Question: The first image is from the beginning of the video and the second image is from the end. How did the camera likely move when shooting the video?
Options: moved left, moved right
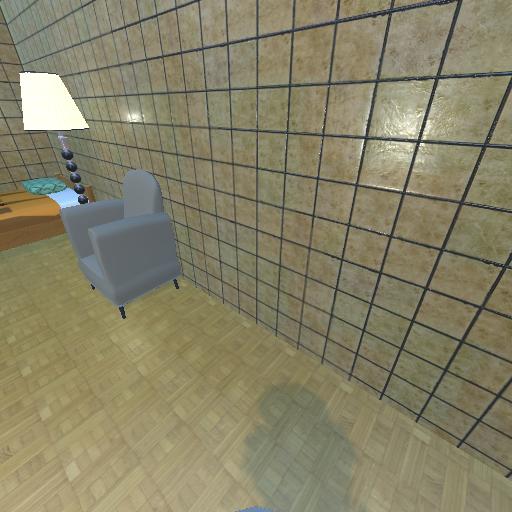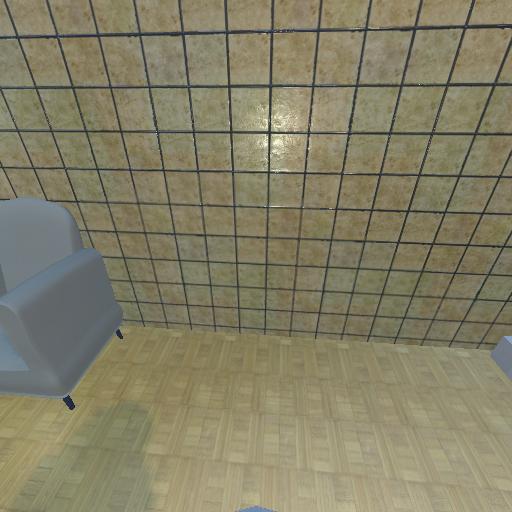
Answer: moved left